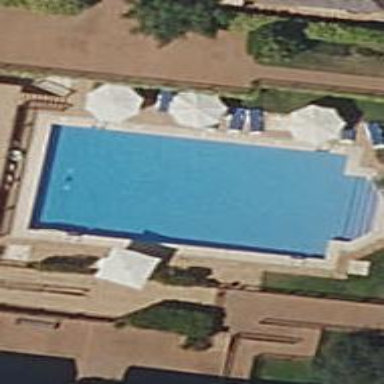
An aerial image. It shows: Swimming pool located in leisure land.